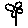
Label: flower